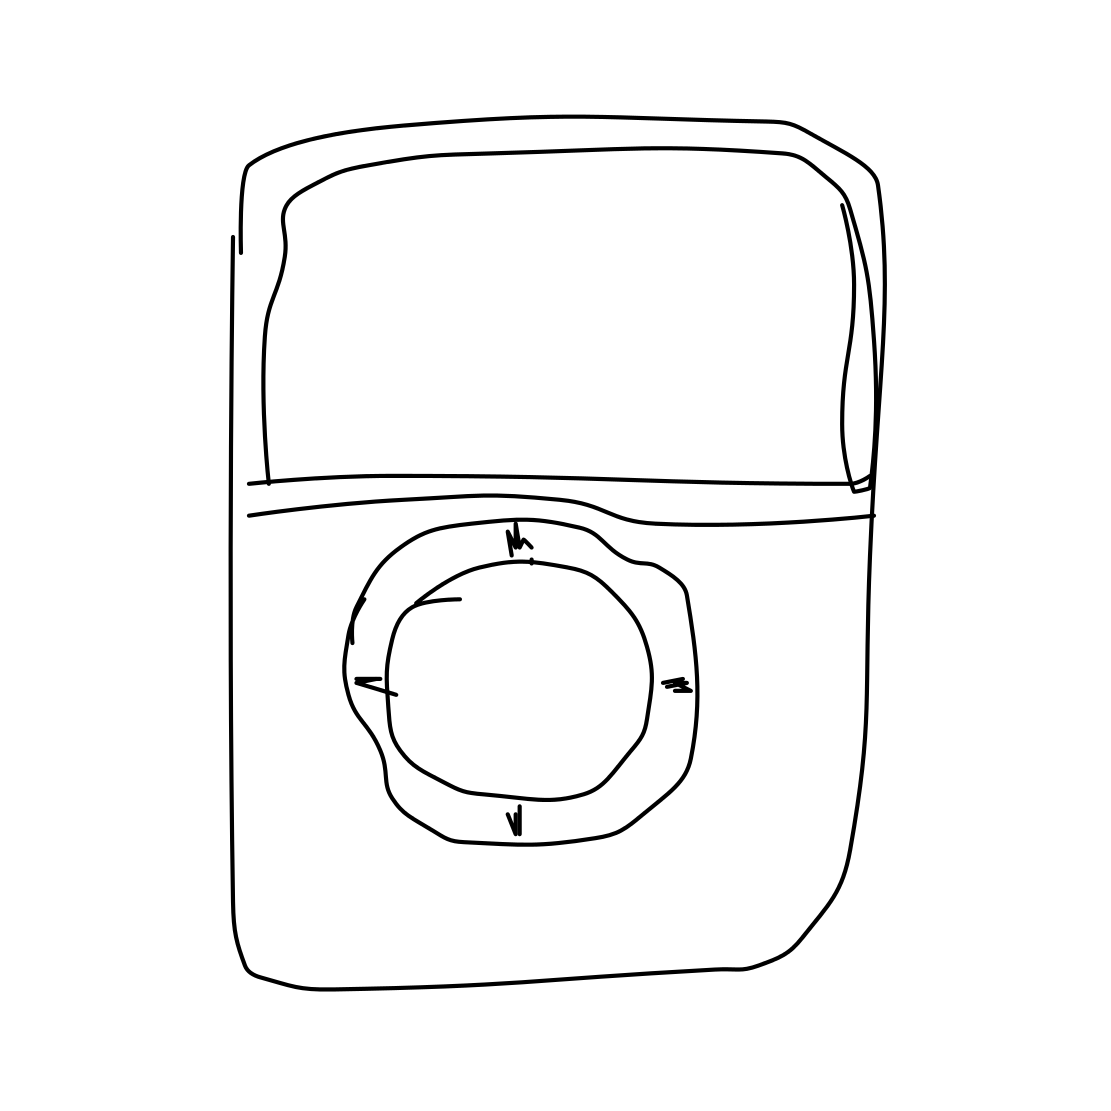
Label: ipod